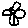
Label: flower